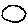
Label: circle